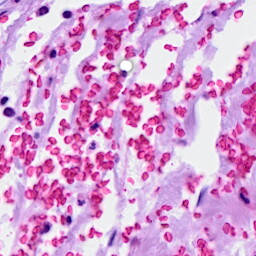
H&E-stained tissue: Breast